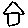
Label: house